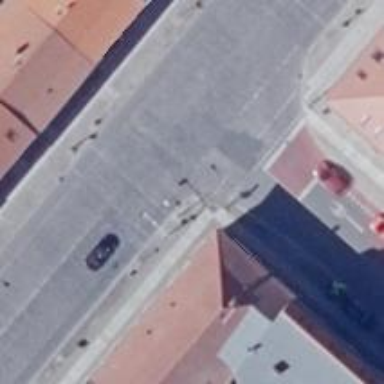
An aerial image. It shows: Footway crossing equipped with traffic signals.